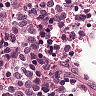
Metastatic tissue present: yes